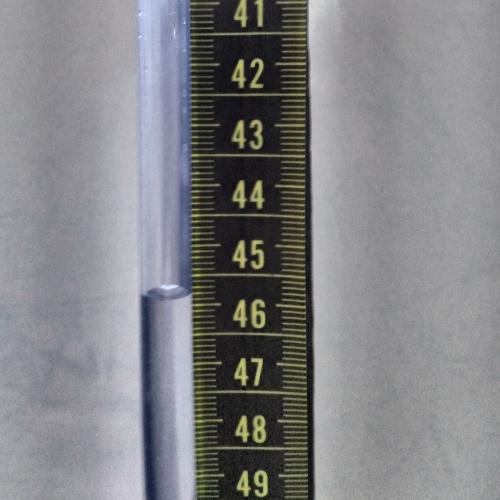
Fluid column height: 45.8 cm